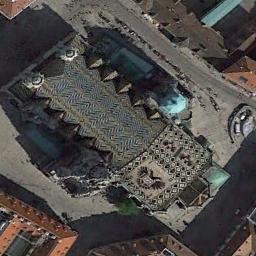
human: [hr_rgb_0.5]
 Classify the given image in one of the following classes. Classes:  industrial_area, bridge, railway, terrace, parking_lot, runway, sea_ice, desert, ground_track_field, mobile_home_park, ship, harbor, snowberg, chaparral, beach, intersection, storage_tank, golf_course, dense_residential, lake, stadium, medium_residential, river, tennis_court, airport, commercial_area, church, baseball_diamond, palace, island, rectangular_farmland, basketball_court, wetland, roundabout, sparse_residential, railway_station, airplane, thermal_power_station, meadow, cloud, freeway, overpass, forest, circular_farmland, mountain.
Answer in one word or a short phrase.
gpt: church